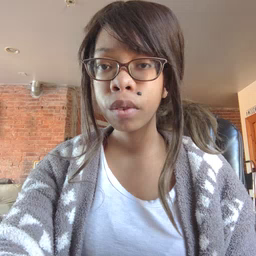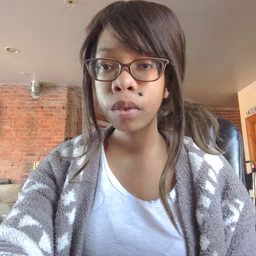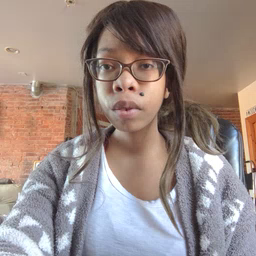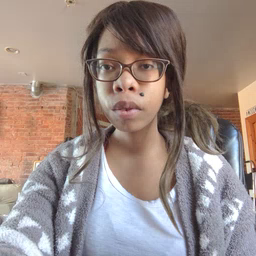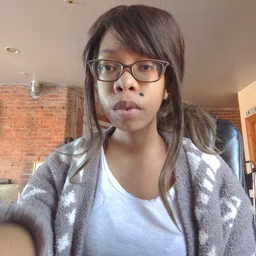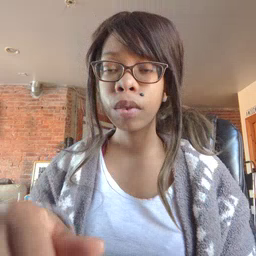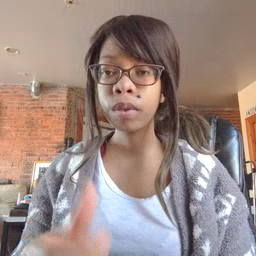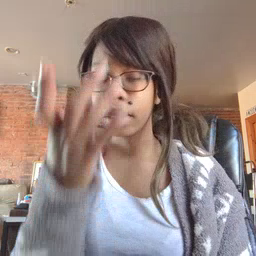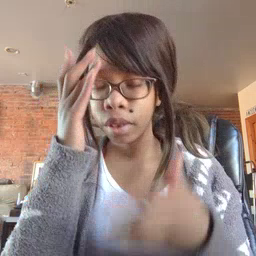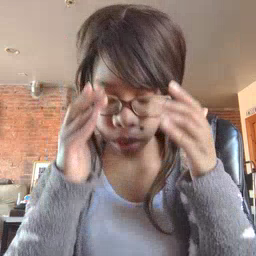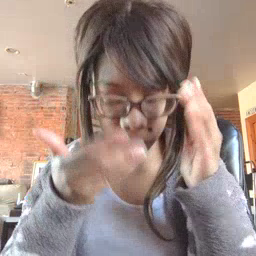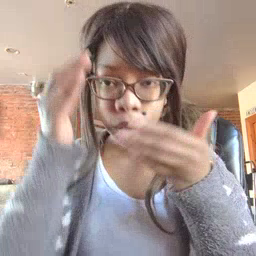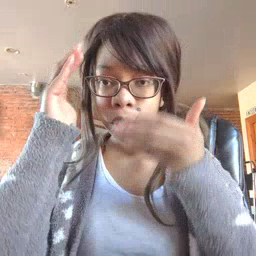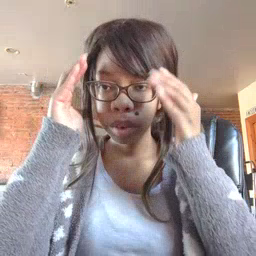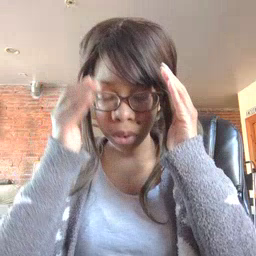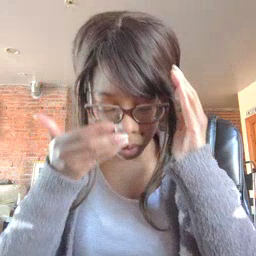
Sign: sleepy